Field crop: maize
Growth stage: 2
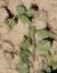
Species: convolvulus